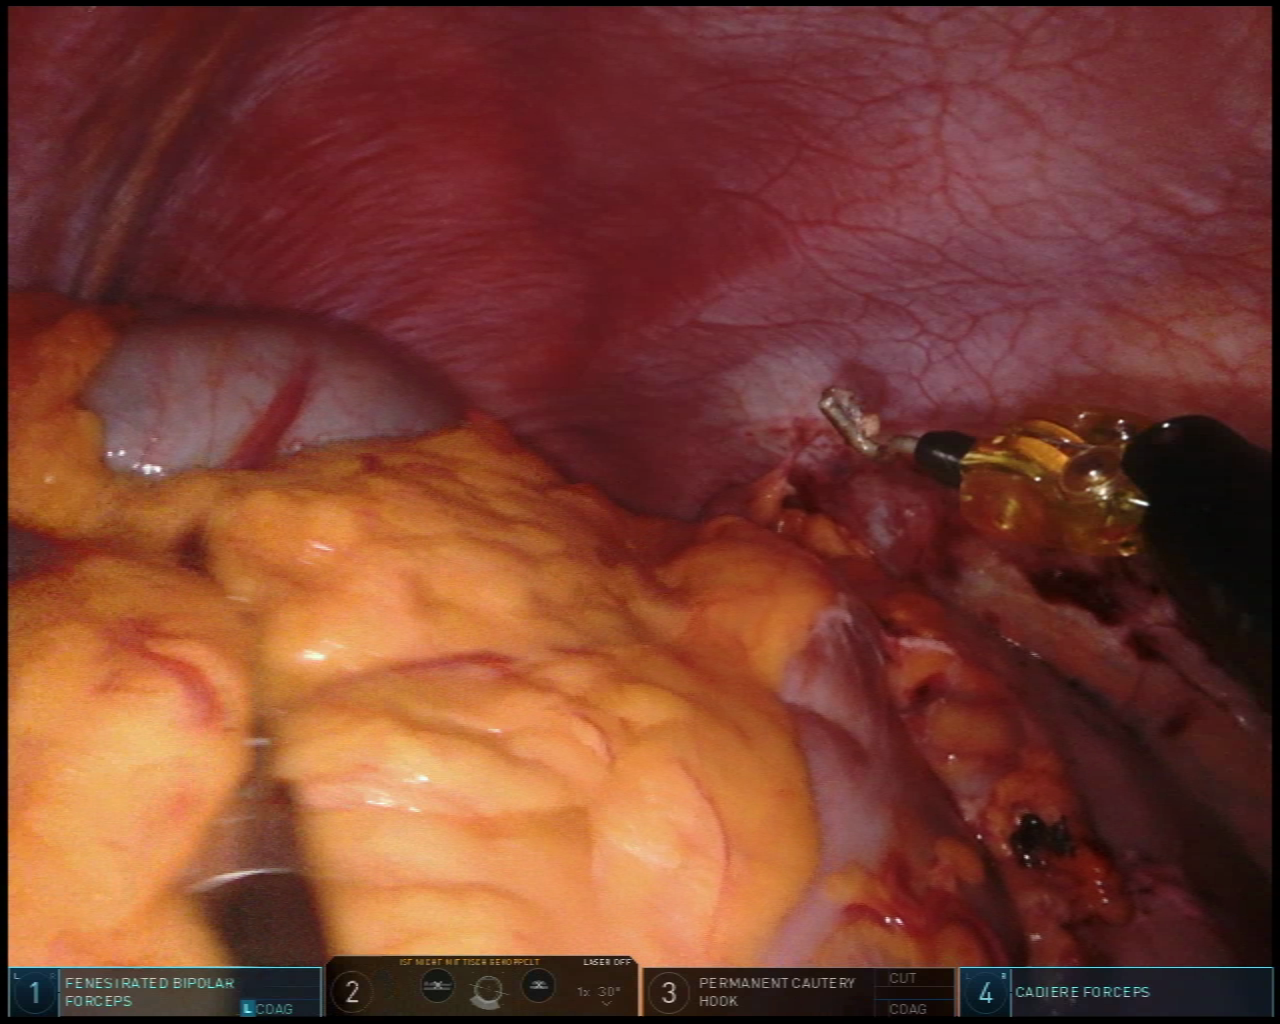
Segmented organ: colon
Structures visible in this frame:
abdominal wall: yes
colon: yes
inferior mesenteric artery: no
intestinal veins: no
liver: no
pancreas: no
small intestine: no
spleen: no
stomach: no
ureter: no
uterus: no
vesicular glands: no